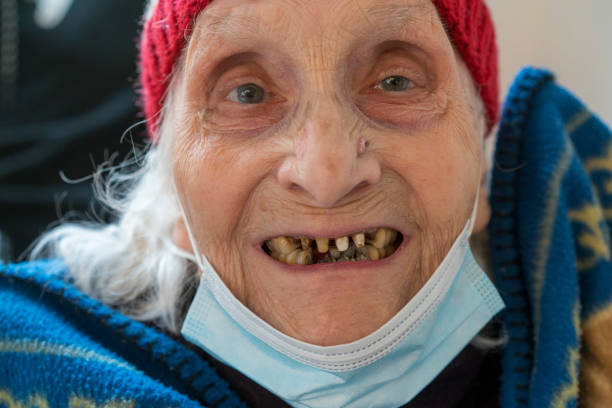
Condition: Tooth Discoloration